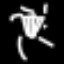
Label: diamond